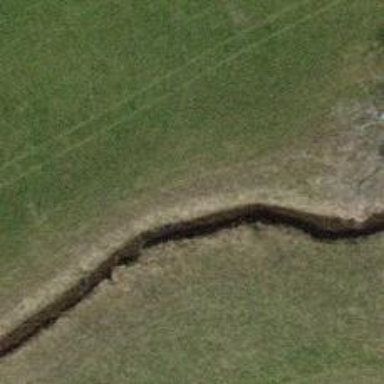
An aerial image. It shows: Ditch in the surroundings.